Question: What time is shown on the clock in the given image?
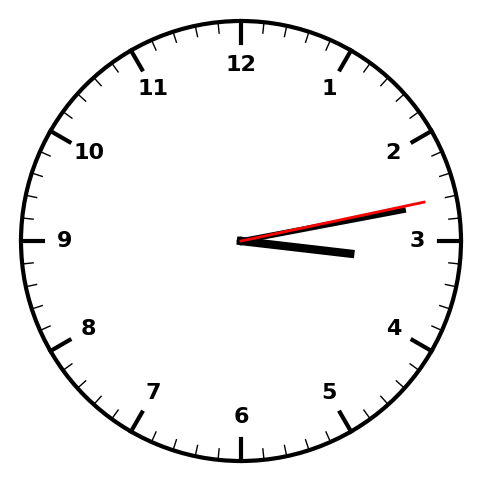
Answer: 03:13:13